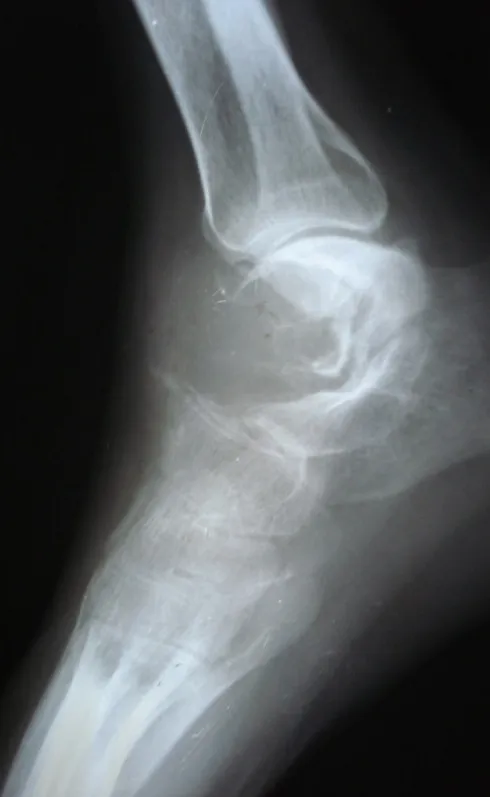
Lateral radiograph of ankle showing a radiolucent lesion occupying the talus with expansion and thinning of the cortex.
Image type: radiology (x_ray)